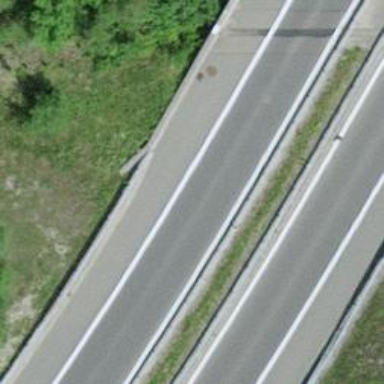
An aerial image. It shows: Bridge with asphalt surface on motorway link.